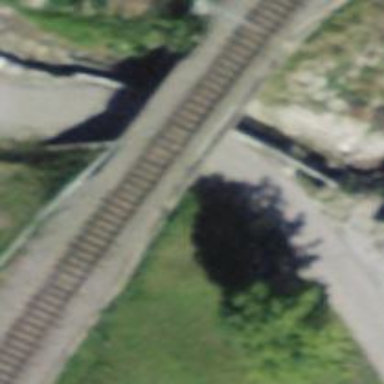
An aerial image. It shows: Single-track railway bridge with electrified contact line.